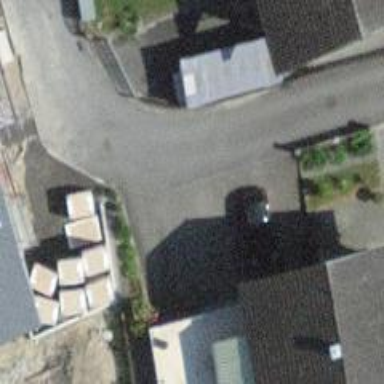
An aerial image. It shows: Asphalt road in living street.